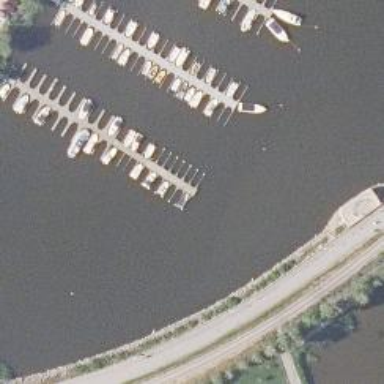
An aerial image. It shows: Man-made pier.